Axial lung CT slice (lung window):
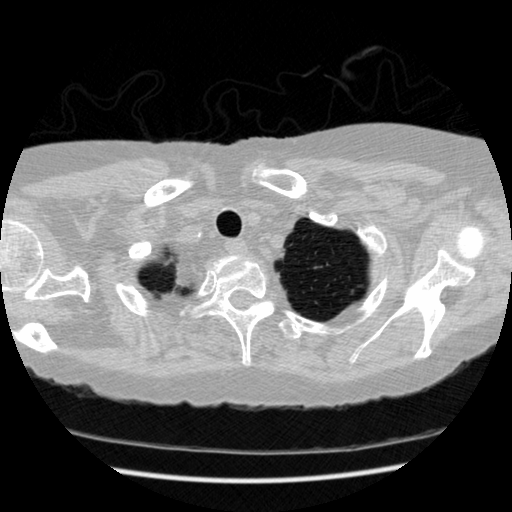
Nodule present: no